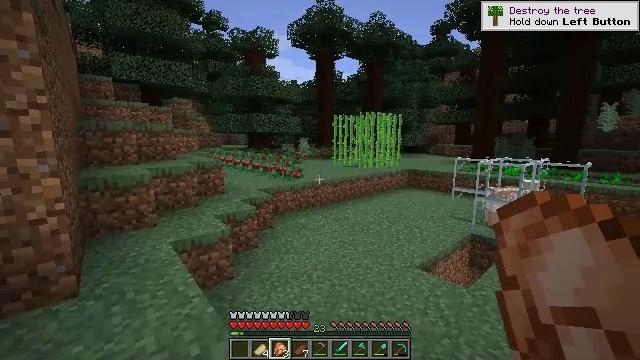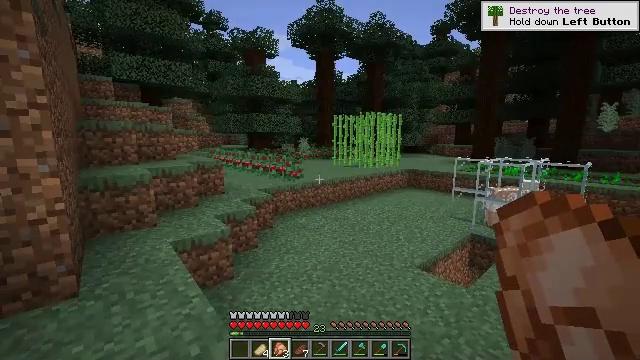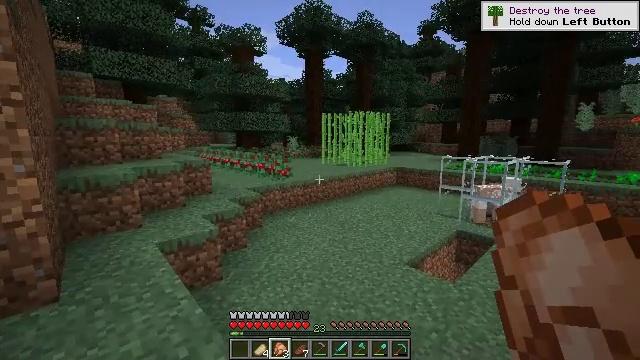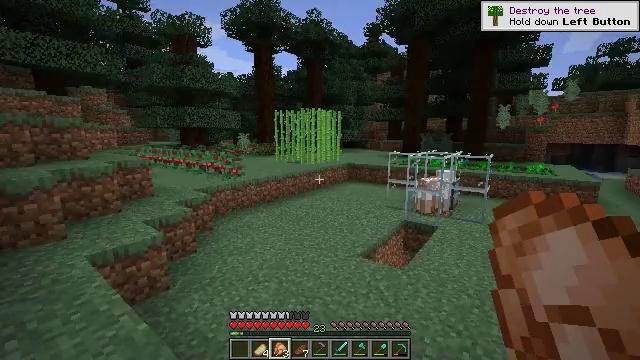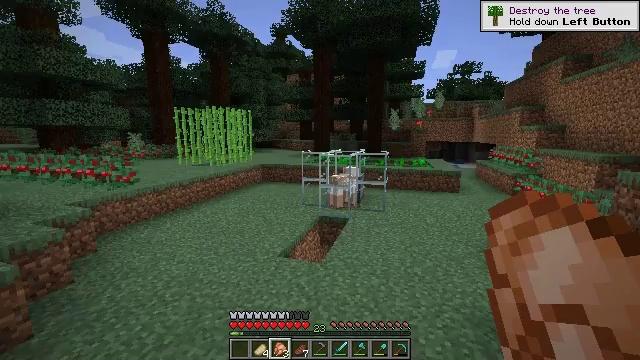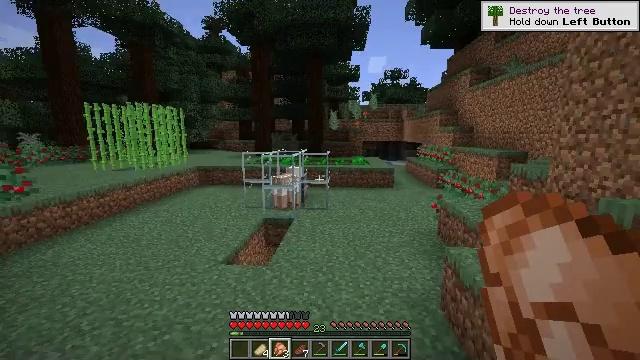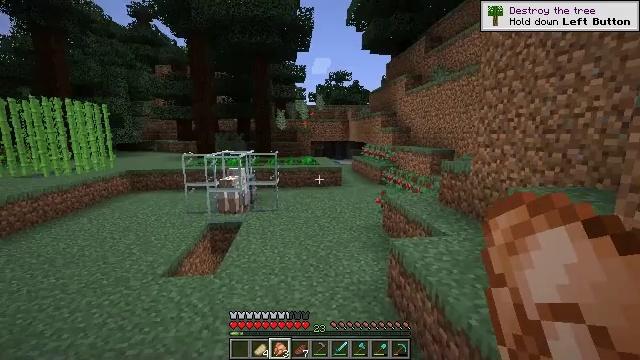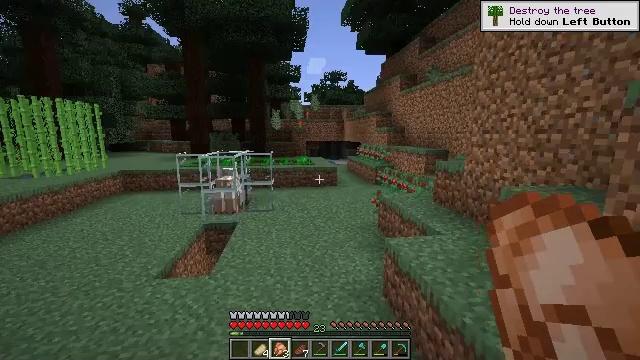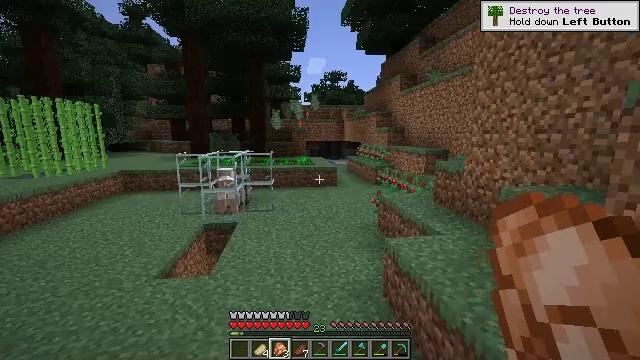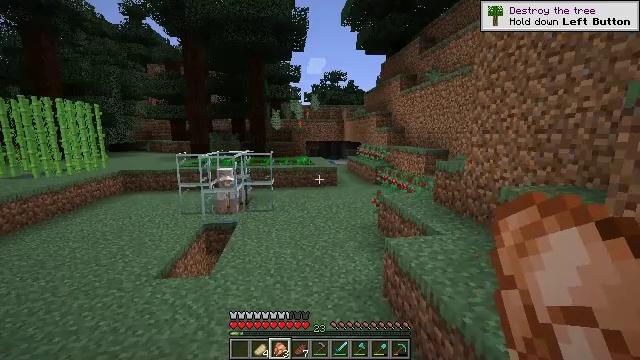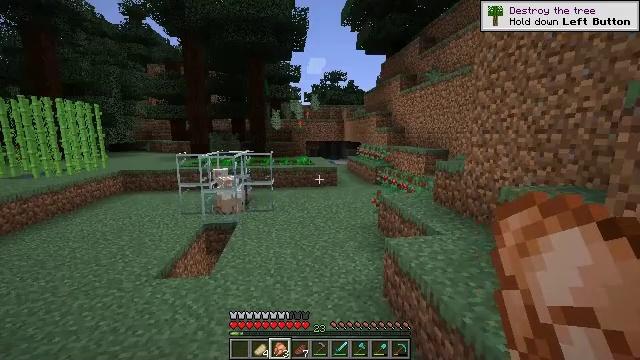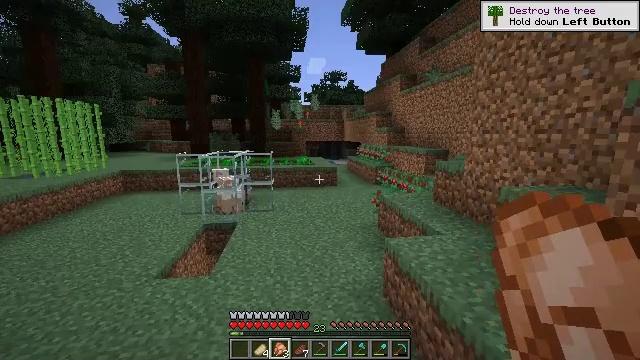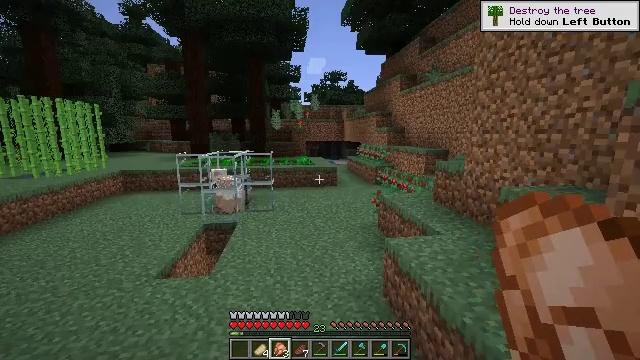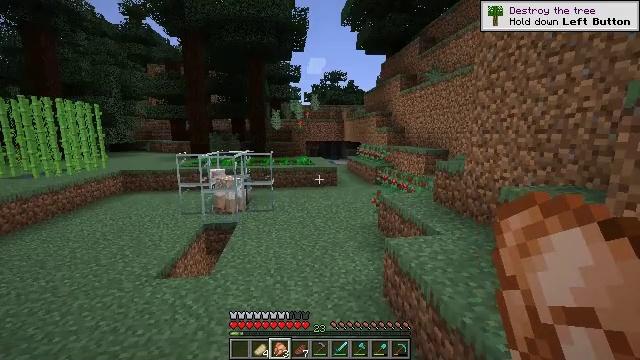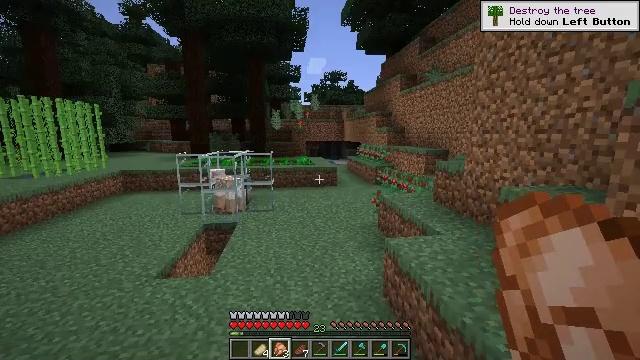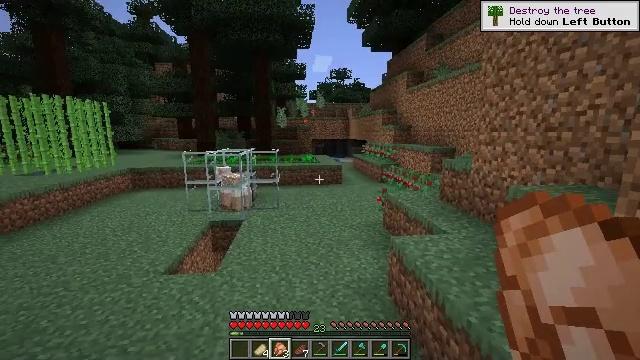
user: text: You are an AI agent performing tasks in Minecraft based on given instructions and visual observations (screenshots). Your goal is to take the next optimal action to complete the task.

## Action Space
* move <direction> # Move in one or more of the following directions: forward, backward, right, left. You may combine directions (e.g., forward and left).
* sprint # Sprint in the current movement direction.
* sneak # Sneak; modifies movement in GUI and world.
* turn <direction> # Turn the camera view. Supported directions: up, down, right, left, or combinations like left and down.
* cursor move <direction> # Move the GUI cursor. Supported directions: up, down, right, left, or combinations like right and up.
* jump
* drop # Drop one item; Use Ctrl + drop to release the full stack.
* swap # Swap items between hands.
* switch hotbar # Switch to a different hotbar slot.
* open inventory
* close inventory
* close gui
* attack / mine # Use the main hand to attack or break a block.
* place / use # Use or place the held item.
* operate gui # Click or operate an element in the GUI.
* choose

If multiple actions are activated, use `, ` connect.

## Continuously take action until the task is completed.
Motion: motion action
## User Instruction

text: Gather sugar cane for crafting.
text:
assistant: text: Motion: no_op
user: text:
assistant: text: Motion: turn right
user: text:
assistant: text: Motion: turn right
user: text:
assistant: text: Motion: turn right
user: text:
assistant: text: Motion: turn right
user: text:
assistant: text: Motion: turn right
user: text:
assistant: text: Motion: turn right
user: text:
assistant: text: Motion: no_op
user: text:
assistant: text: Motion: no_op
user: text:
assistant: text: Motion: no_op
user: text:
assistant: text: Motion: no_op
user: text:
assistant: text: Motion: no_op
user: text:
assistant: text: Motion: no_op
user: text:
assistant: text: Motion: no_op
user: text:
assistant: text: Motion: turn left
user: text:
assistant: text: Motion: turn left
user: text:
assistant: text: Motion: turn left and up
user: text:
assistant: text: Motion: turn left
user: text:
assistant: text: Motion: no_op
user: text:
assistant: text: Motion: no_op
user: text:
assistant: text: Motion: no_op
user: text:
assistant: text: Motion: no_op
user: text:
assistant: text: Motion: no_op
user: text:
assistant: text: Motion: no_op
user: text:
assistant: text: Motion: turn left
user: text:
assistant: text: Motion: turn left
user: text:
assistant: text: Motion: turn left
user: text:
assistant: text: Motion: turn left
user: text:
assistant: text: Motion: turn left
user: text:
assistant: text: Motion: turn left